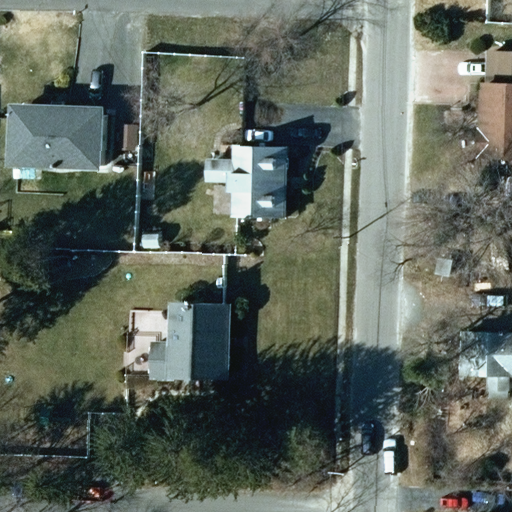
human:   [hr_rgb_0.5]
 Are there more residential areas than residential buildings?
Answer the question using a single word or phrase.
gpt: no

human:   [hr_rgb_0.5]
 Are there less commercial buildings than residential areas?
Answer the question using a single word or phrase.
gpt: yes

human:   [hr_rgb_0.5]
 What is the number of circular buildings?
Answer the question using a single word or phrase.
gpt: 0

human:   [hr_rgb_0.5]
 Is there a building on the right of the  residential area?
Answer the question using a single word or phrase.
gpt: yes

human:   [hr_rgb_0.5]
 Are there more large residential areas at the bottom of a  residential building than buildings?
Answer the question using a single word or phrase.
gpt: no

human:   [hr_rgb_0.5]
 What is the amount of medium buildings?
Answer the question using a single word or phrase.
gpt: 5

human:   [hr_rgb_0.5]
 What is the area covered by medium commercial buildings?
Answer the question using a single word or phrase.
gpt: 0m2

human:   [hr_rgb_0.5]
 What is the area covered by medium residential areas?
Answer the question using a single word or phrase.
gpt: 0m2

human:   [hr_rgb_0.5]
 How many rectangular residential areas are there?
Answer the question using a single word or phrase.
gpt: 1

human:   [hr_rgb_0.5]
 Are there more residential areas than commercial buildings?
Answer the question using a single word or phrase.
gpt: yes

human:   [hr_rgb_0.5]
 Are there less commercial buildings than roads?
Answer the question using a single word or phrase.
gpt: yes

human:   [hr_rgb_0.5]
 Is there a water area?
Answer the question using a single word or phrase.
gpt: no

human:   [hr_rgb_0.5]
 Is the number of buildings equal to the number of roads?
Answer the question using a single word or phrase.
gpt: no

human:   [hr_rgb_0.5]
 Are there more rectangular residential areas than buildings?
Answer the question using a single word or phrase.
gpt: no

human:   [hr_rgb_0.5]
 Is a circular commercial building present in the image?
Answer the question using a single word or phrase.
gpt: no

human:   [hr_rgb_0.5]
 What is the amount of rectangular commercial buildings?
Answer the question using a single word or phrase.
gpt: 0

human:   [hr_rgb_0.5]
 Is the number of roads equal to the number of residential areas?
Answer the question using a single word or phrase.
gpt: no

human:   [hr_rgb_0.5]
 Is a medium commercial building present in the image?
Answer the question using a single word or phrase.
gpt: no

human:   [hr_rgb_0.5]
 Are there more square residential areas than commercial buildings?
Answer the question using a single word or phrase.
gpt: no

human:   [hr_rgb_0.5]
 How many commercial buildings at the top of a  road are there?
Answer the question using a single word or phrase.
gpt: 0

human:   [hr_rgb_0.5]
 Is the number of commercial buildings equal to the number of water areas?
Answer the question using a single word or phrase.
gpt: yes

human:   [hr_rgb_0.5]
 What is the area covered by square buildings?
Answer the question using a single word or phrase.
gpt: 0m2

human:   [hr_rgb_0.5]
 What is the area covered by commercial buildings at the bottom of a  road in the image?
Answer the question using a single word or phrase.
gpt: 0m2

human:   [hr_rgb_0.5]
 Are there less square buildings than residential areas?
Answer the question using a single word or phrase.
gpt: yes

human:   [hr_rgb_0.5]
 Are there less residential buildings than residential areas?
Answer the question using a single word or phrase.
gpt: no

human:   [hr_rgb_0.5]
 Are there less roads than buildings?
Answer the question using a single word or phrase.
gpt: yes

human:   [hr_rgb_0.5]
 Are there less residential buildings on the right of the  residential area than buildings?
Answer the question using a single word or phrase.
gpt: no

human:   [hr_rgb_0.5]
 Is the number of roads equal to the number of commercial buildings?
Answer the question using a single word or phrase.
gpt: no

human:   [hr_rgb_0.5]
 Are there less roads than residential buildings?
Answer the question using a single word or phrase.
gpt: yes

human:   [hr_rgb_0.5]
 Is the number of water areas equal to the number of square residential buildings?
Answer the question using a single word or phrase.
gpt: yes

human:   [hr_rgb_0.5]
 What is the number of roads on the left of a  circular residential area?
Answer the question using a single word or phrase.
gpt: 0

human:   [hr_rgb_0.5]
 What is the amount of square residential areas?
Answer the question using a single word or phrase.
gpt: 0

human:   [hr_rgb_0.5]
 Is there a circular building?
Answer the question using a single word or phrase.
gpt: no

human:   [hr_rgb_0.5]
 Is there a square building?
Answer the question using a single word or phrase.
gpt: no

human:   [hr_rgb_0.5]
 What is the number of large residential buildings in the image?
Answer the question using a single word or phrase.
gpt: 0

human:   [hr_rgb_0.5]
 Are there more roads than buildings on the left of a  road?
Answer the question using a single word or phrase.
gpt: no